Question: I have this problem. I UICollectionView with a component of the images. I want to add all the images with no space between them. All attributes in ispector UICollectionView component values are 0. I can not understand why sempr remains a space between them: (
Can you help? Thank you.

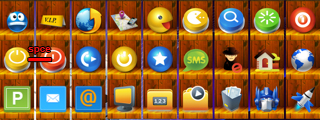
Answer: '''
self.minimumLineSpacing = 0;
self.minimumInteritemSpacing=0;
'''
use these in 'init' method of 'CollectionViewLayout'